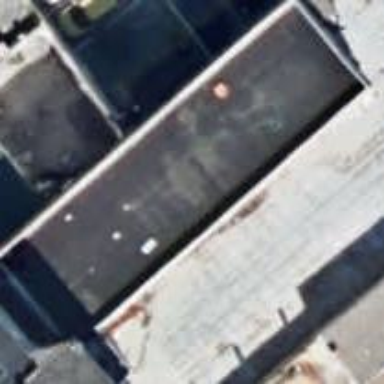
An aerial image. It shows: Warehouse building.